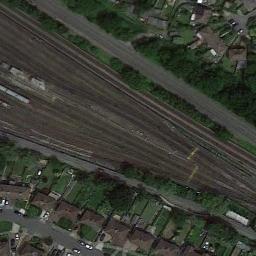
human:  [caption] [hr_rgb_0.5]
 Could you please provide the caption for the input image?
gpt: The railway is next to some trees and houses .

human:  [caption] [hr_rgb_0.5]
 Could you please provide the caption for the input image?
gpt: These railways go through a residential area .

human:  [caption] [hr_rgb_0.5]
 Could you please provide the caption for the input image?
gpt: The railway is surrounded by trees .

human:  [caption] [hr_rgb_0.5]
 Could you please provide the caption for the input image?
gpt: Both sides of the railway are neat trees .

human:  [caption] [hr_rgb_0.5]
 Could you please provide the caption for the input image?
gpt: There are some green trees and brown buildings beside the railway .